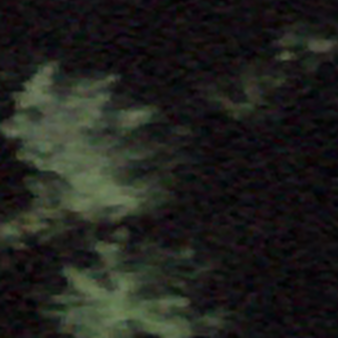
Label: other